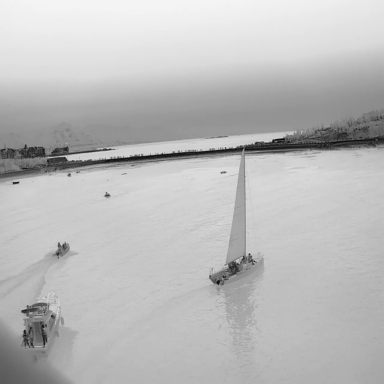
There are five objects shown in the infrared image, including a bulk_carrier, a sailboat, and three canoes.